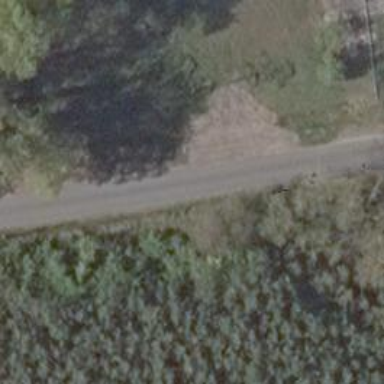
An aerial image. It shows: Unclassified road with paved surface.